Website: home-depot
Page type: billing-address
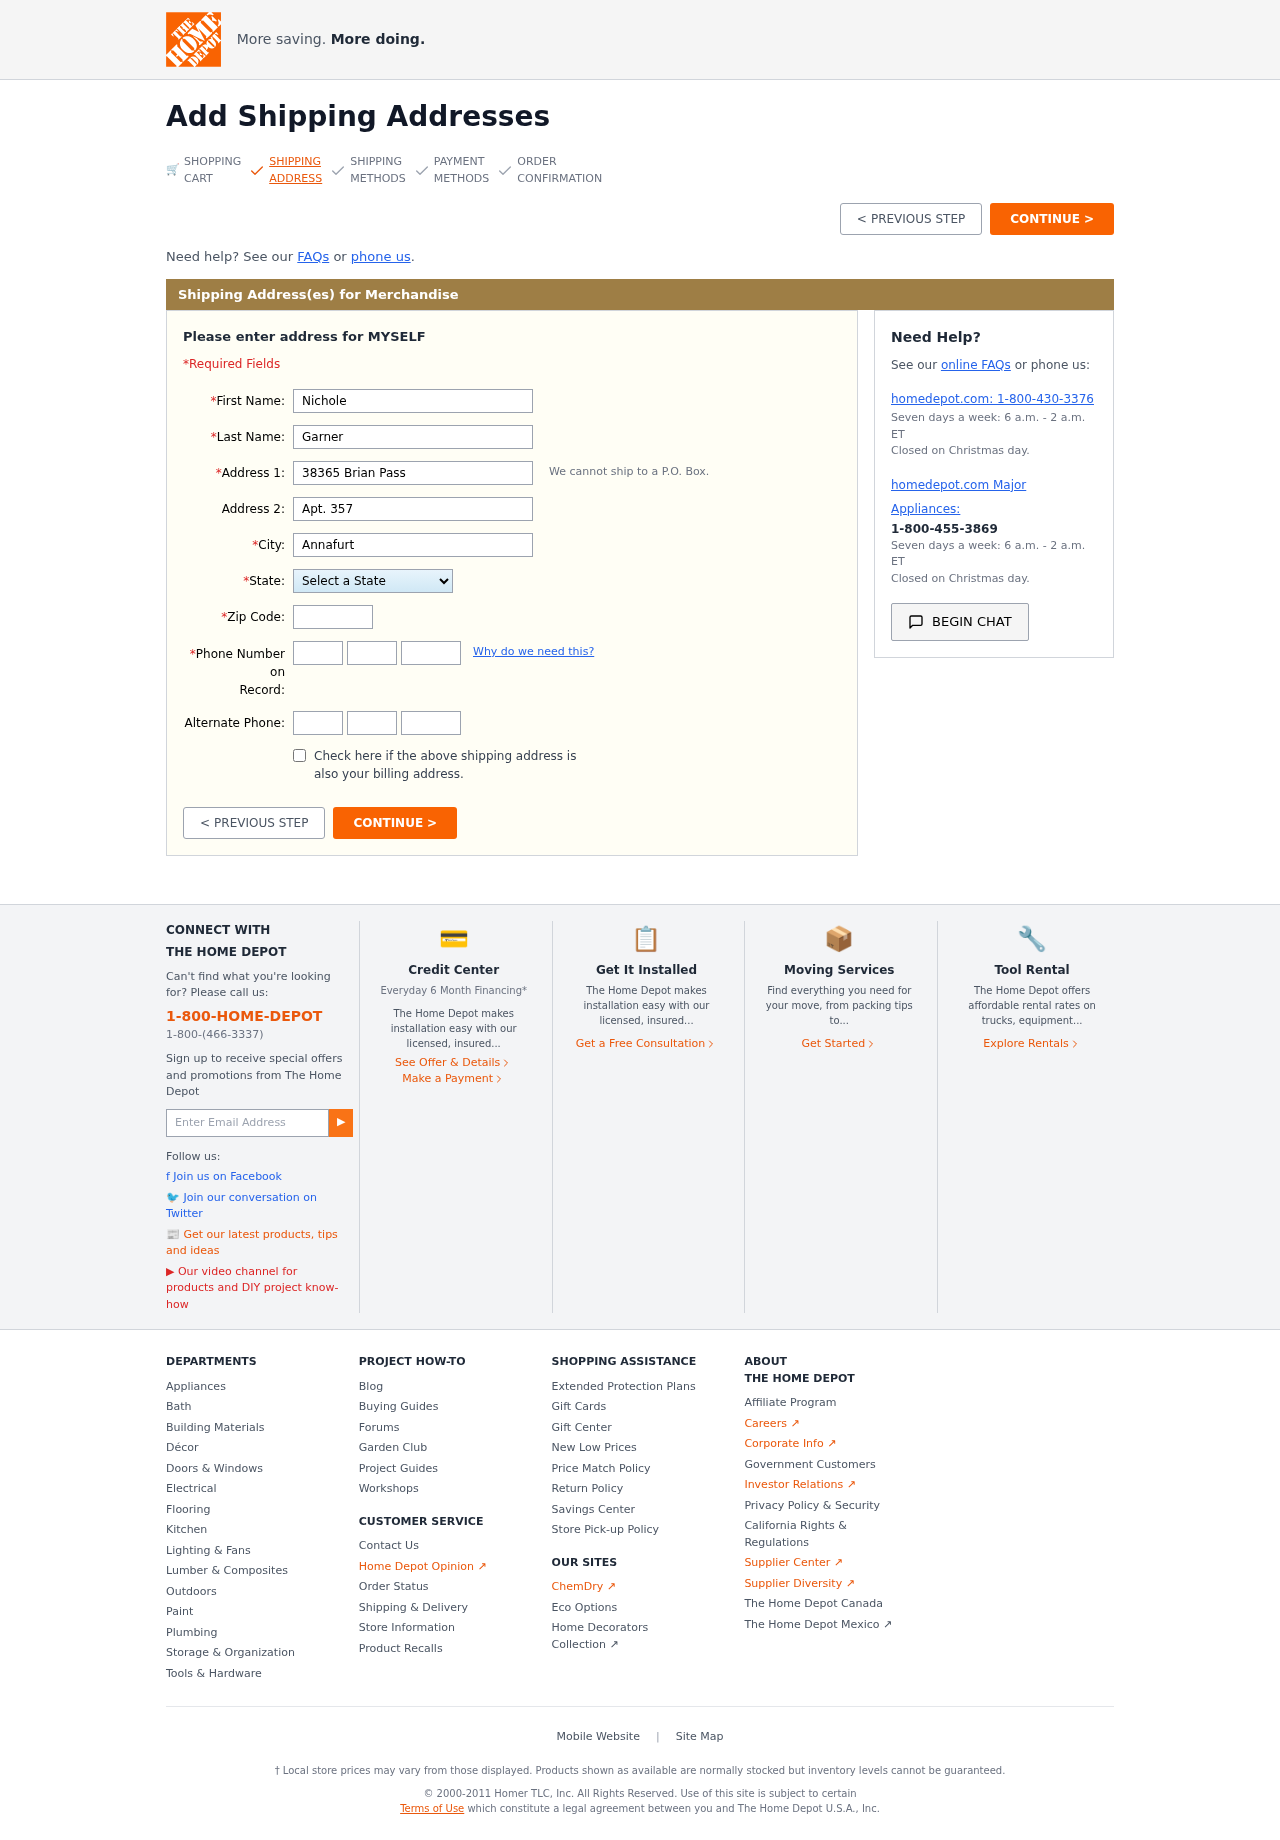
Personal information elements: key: PII_STATE
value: Missouri
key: PII_FIRSTNAME
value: Nichole
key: PII_LASTNAME
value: Garner
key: PII_STREET
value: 38365 Brian Pass
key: PII_STREET2
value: Apt. 357
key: PII_CITY
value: Annafurt
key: PII_POSTCODE
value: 50390
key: PII_PHONE_AREA
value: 535
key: PII_PHONE_PREFIX
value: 975
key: PII_PHONE_LINE
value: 2826
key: PII_PHONE_ALT_AREA
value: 430
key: PII_PHONE_ALT_PREFIX
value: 583
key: PII_PHONE_ALT_LINE
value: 3995